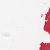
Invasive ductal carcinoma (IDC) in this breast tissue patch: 0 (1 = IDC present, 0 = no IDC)